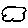
Label: cloud